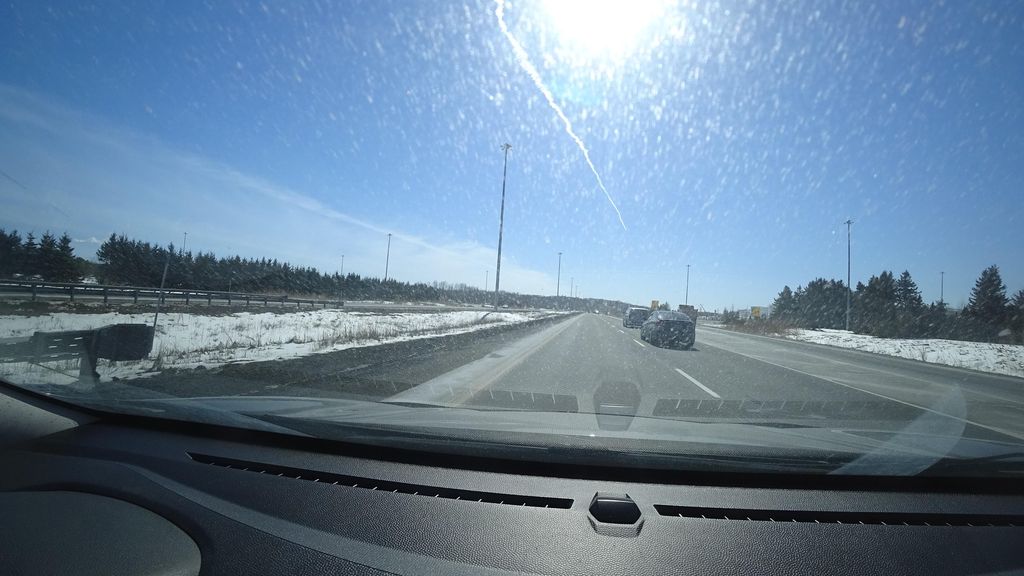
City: quebec_city